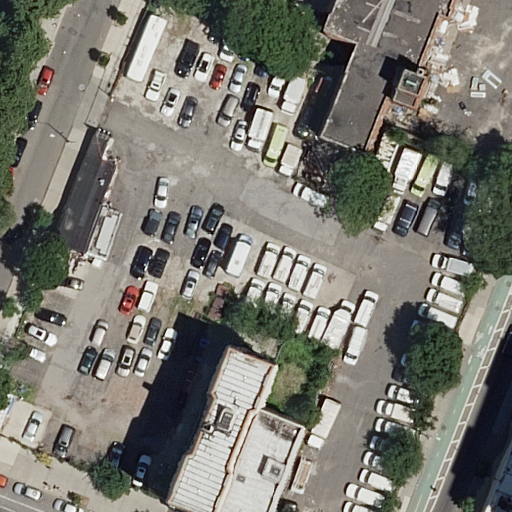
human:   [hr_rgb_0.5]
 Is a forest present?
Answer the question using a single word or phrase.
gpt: no

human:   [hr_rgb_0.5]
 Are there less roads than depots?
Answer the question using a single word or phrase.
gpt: no

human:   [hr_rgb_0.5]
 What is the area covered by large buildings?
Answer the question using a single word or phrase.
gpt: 4400m2

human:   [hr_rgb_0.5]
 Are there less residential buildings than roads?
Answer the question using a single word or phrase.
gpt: yes

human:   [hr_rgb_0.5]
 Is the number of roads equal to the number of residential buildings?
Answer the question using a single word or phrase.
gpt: no

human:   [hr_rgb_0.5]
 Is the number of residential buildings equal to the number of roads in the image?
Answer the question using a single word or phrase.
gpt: no

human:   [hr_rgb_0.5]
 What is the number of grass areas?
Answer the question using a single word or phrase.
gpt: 0

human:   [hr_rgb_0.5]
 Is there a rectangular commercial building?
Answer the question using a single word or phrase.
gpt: no

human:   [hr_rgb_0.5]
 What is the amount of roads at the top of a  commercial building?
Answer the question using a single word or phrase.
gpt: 0

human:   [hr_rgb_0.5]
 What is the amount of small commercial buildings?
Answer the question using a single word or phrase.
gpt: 0

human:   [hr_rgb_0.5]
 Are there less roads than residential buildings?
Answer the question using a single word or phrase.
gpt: no

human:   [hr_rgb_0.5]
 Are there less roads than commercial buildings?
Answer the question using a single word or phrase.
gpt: no

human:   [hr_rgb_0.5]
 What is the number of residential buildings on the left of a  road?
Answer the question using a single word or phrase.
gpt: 0

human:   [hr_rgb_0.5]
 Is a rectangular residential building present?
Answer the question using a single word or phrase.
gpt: yes

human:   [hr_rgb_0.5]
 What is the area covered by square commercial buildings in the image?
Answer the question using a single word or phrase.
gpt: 0m2

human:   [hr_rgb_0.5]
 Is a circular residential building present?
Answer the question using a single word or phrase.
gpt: no

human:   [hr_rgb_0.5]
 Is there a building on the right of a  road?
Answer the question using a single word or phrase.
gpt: yes

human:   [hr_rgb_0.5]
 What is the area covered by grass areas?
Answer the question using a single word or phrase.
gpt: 0m2

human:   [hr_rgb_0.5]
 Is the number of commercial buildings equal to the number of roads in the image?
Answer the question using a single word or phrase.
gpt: no

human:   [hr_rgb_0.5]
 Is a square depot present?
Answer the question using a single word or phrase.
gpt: no

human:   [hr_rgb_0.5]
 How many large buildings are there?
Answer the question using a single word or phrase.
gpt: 1

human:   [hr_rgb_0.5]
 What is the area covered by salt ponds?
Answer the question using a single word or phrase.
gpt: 0m2

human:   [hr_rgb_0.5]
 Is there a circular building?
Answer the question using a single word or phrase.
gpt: no

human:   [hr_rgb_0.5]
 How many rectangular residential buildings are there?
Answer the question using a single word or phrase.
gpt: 2

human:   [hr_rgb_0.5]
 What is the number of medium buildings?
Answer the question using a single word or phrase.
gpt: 0

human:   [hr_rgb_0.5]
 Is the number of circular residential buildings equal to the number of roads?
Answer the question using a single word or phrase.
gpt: no

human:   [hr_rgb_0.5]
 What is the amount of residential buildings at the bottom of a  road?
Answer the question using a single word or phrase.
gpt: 1

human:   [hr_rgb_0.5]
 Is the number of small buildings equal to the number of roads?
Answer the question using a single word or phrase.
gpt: no

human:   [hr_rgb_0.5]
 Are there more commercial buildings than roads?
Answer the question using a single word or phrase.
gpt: no

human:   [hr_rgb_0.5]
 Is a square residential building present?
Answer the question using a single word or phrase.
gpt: no

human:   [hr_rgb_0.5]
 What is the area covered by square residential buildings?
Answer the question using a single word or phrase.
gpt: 0m2

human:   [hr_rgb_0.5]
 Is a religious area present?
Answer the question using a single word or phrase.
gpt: no

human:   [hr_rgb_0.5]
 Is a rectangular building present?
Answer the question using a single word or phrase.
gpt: yes

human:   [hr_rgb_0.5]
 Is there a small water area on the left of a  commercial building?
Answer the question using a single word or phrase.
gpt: no

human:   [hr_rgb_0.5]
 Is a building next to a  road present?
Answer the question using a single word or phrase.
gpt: yes

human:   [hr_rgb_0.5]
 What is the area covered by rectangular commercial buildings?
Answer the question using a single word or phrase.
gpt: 0m2